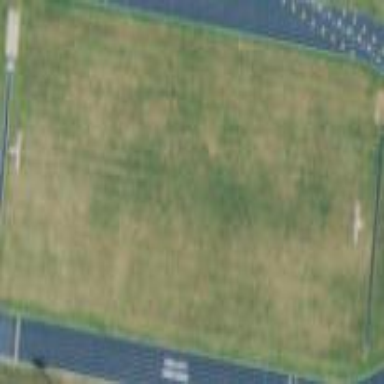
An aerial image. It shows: American football pitch.